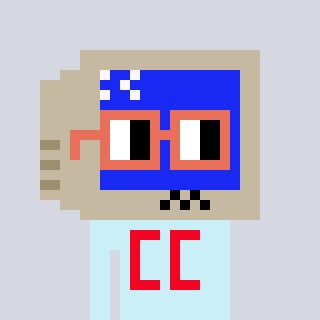
a pixel art character with square orange glasses, a old monitor-shaped head and a cold-colored body on a cool background